Field crop: tomato
Growth stage: 1
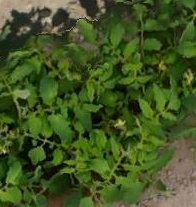
Species: tomato